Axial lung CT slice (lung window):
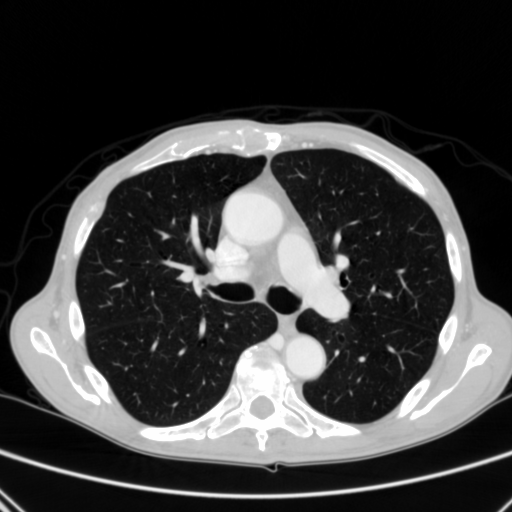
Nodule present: no